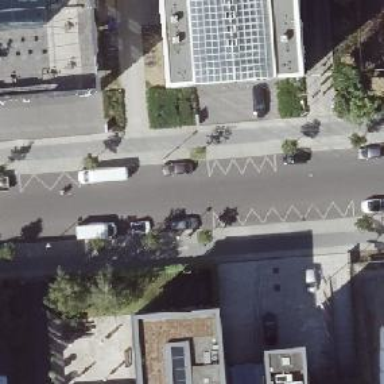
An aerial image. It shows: Residential road with asphalt surface and sidewalks on both sides. The parking lanes are oriented parallel to the road.